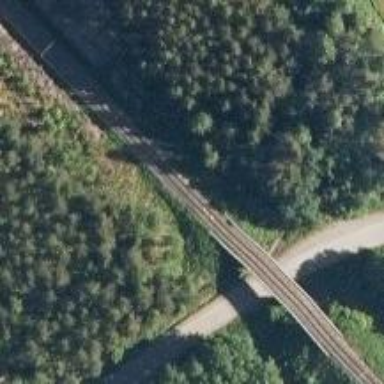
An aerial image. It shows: Bridge carrying continuous electrified railway tracks with contact line.